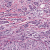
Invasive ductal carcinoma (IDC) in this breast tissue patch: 1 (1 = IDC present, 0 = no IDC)